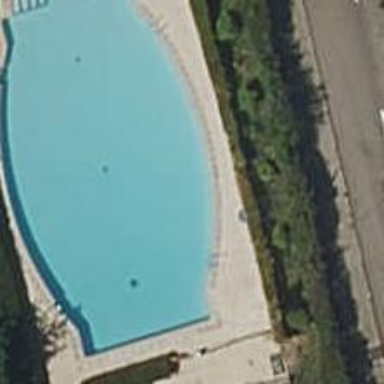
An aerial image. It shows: Swimming pool located in leisure land.